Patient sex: F
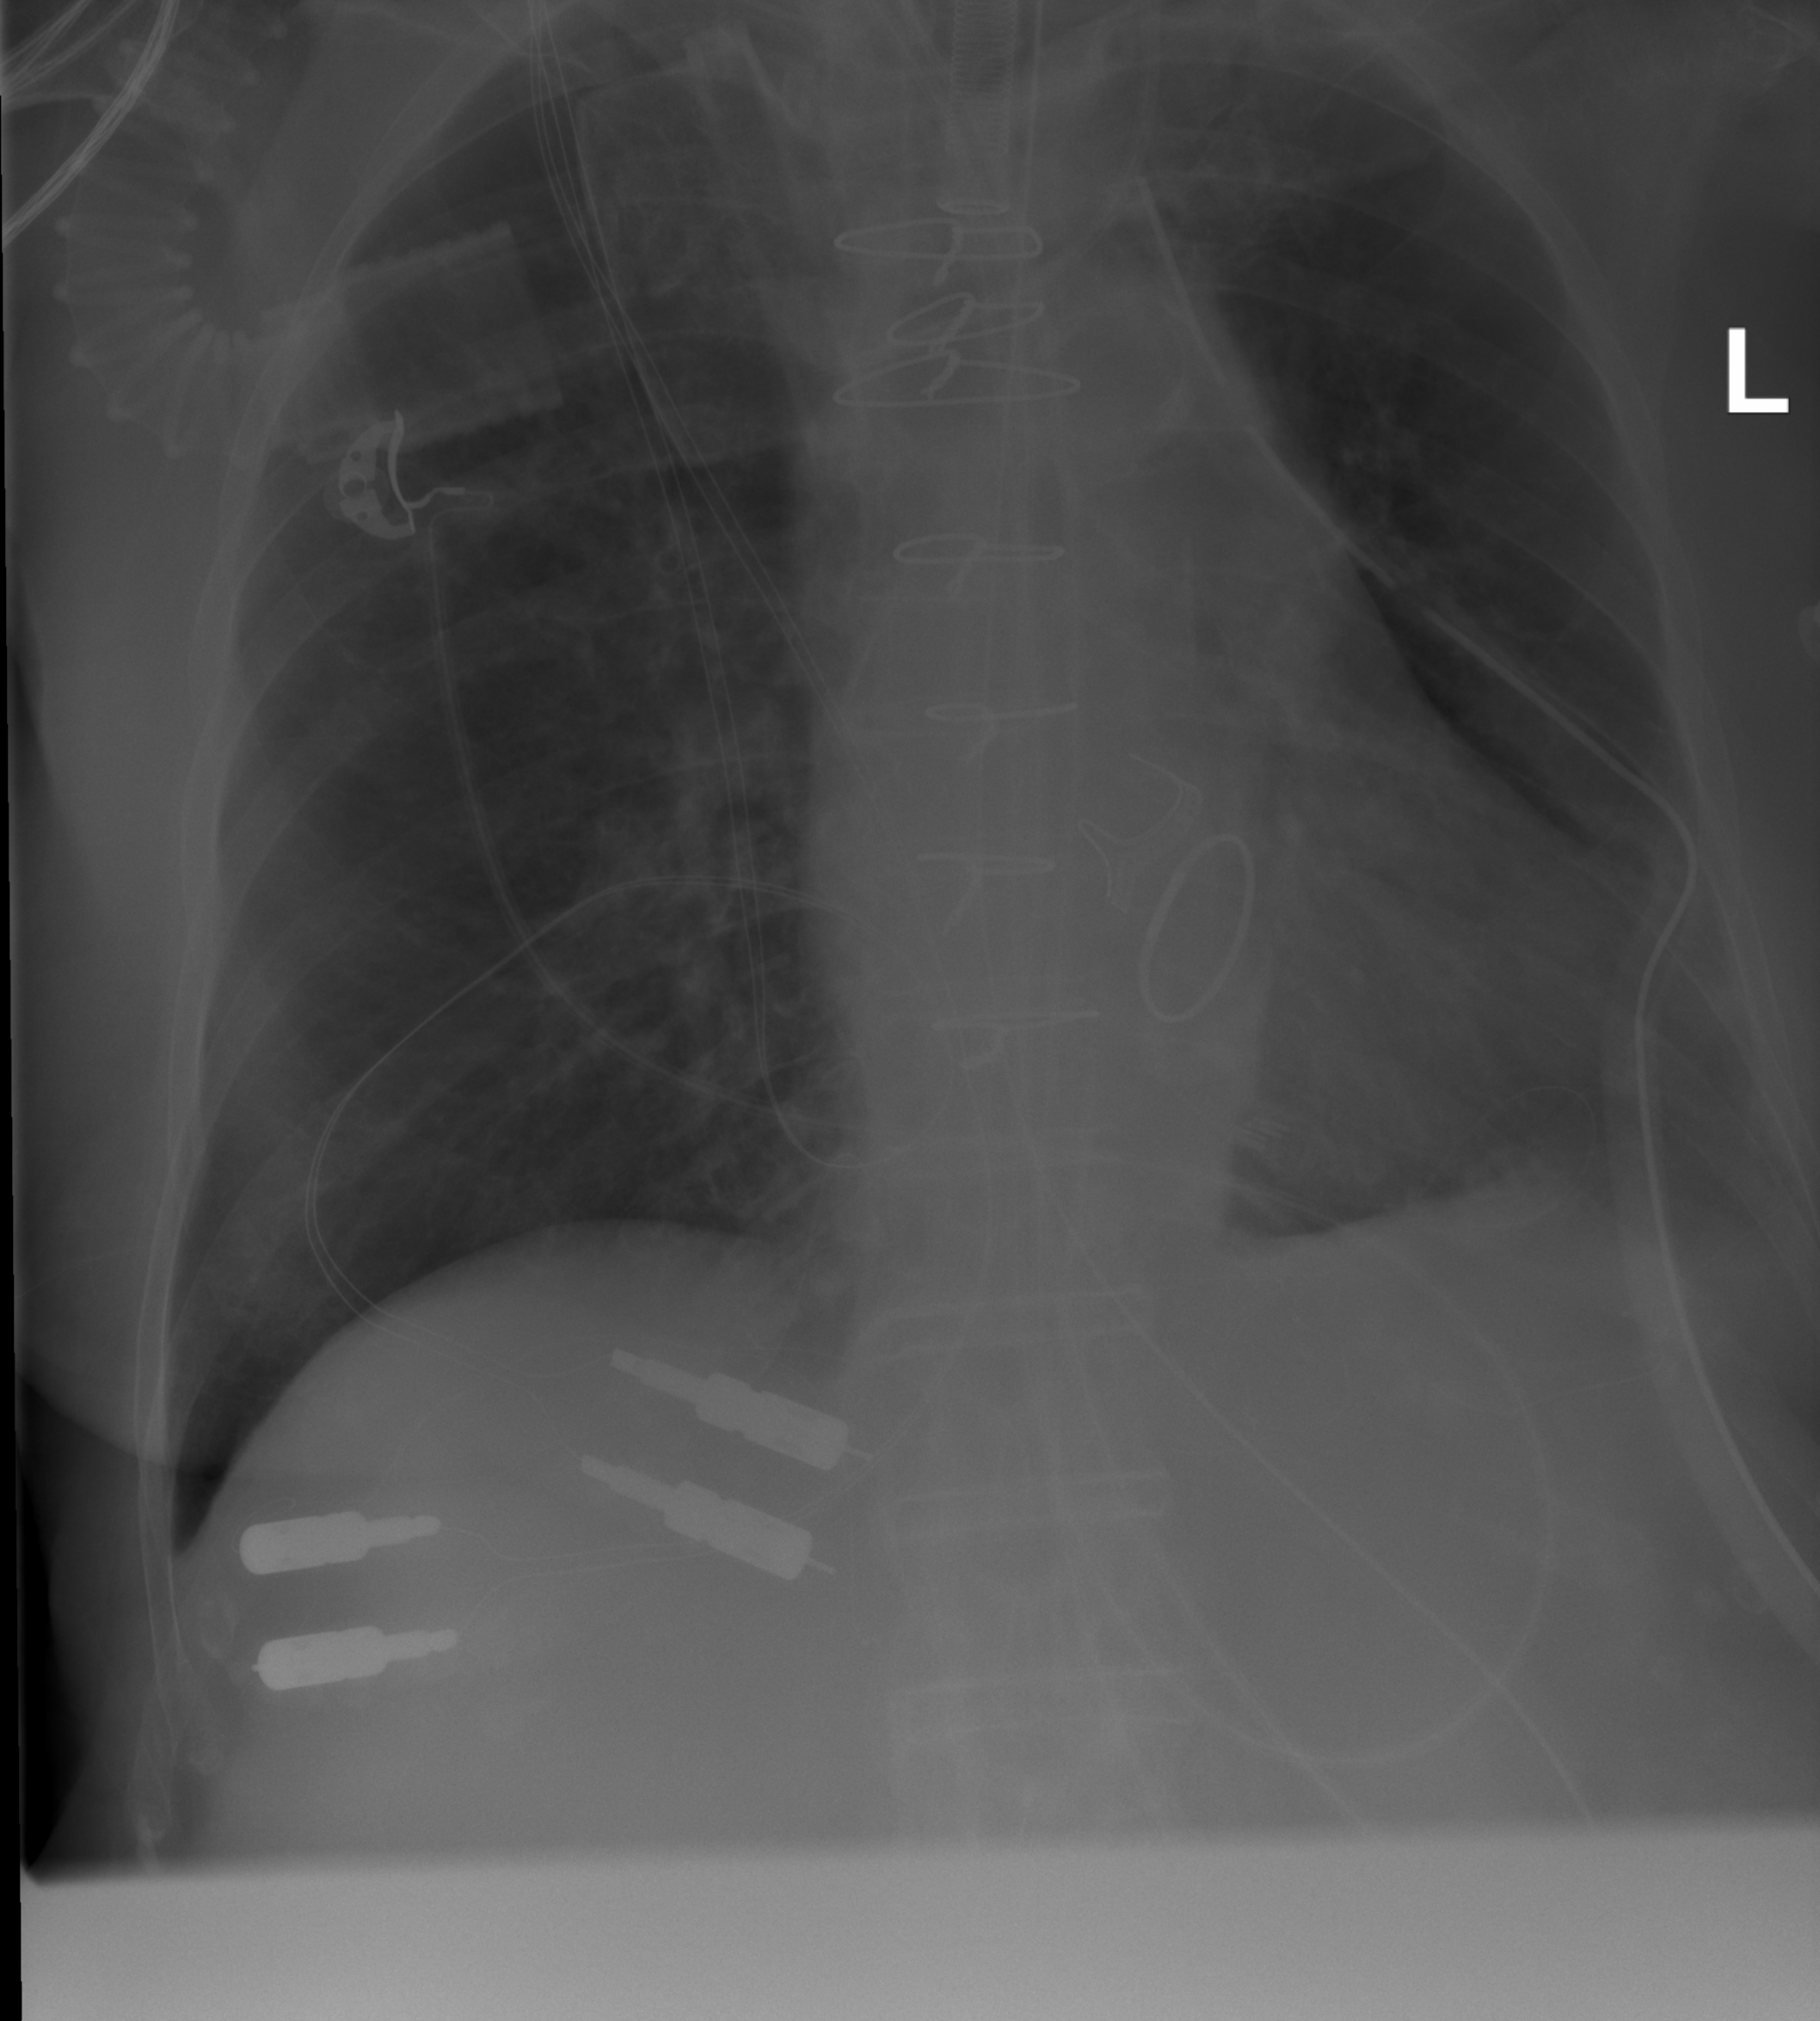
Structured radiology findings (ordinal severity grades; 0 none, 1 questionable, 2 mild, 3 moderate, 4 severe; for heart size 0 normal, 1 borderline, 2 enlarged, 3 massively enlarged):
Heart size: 0
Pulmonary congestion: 0
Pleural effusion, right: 0
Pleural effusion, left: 2
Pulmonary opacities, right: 1
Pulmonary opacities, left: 0
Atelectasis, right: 0
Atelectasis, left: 0